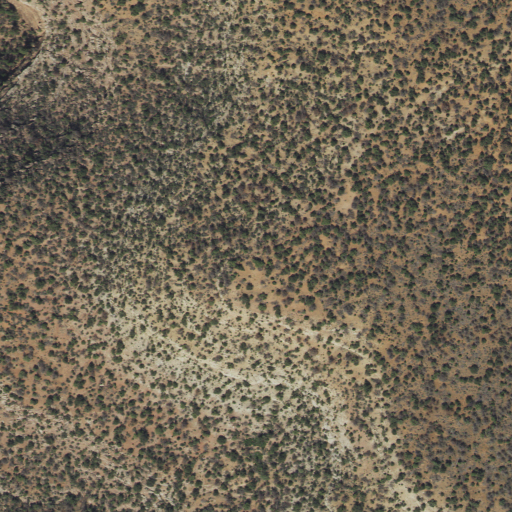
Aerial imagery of mountain in Utah named South Beaver Mesa containing evergreen forest and shrub